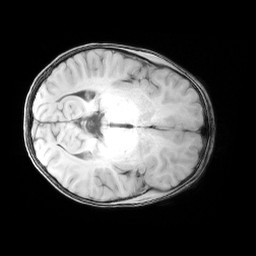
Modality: MP2RAGE
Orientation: axial
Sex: male
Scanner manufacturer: siemens
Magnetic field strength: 3 T
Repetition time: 5 s
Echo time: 0.00368 s